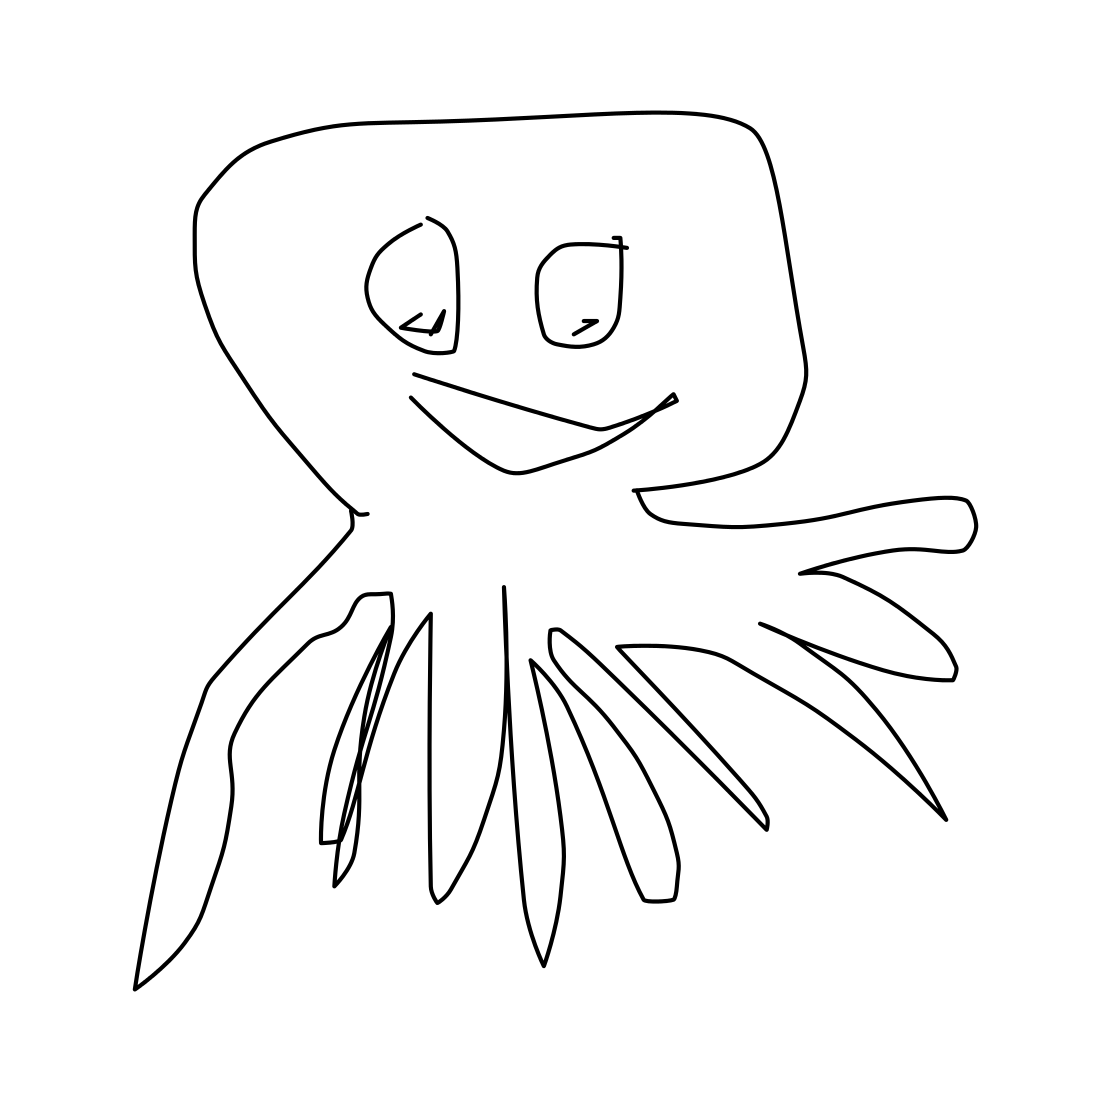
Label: octopus